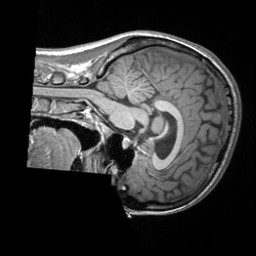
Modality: T1w
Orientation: sagittal
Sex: female
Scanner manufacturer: siemens
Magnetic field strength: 3 T
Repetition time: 1.9 s
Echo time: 0.00252 s